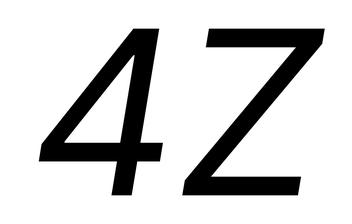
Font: Inter-Italic_Italic